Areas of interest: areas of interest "Commercial service"
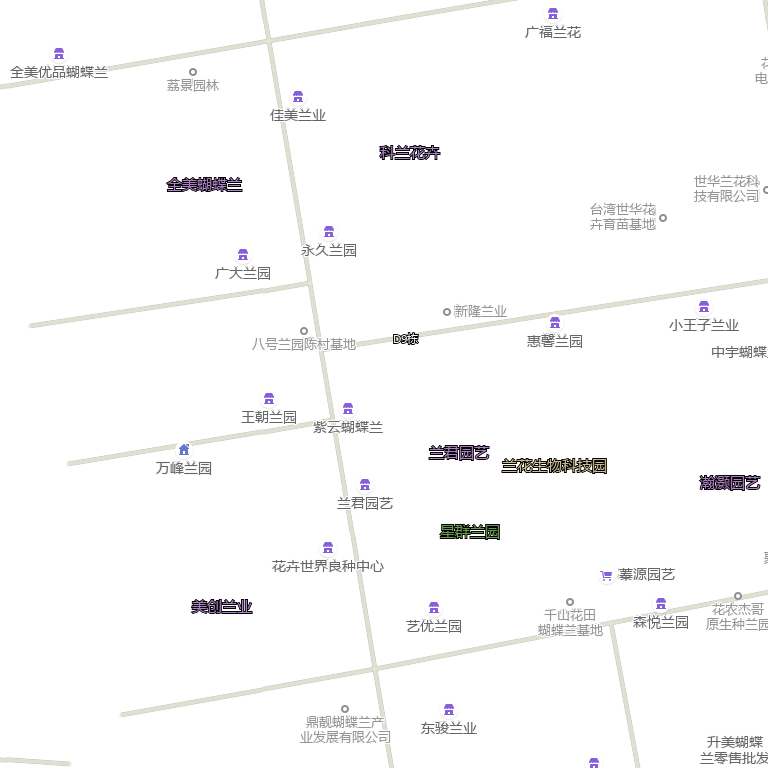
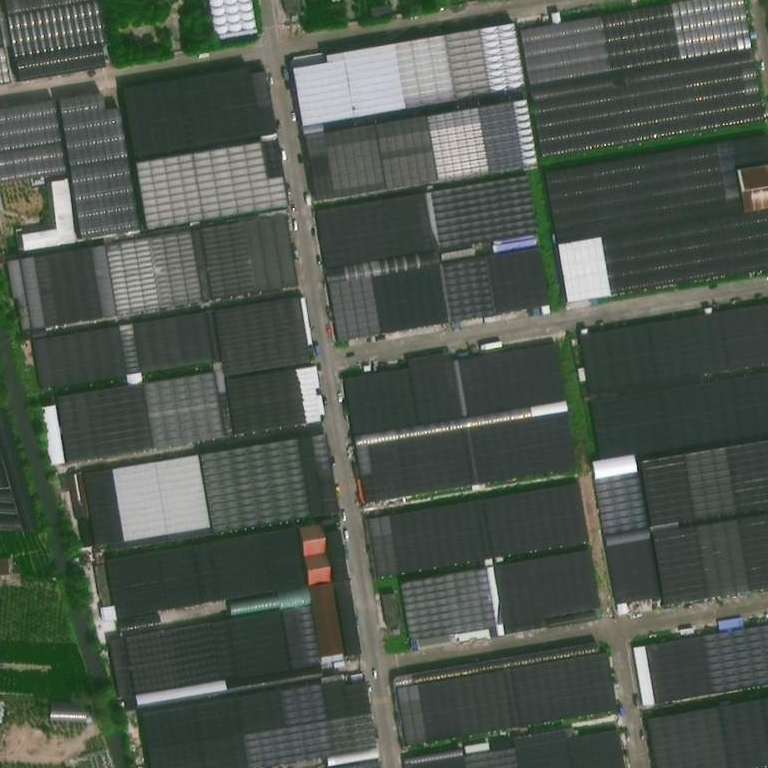